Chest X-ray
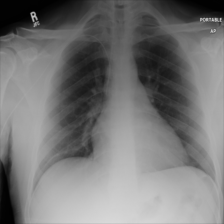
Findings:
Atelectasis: negative
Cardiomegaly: negative
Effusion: negative
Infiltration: negative
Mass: negative
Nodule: negative
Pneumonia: negative
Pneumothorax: negative
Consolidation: negative
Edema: negative
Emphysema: negative
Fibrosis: negative
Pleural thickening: negative
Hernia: negative